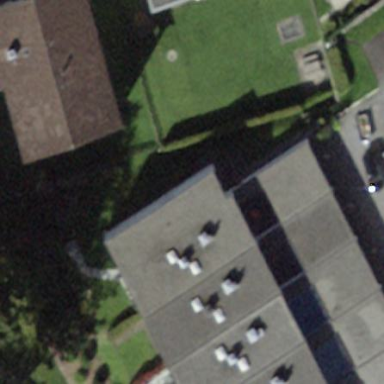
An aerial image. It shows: Terrace building.